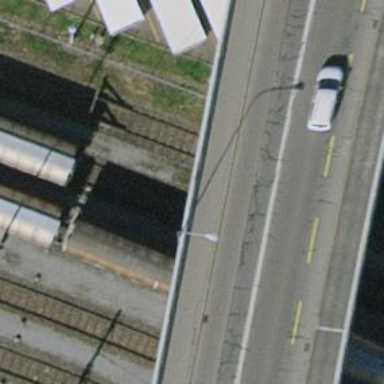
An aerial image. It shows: Single railway spur track.